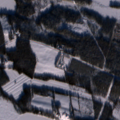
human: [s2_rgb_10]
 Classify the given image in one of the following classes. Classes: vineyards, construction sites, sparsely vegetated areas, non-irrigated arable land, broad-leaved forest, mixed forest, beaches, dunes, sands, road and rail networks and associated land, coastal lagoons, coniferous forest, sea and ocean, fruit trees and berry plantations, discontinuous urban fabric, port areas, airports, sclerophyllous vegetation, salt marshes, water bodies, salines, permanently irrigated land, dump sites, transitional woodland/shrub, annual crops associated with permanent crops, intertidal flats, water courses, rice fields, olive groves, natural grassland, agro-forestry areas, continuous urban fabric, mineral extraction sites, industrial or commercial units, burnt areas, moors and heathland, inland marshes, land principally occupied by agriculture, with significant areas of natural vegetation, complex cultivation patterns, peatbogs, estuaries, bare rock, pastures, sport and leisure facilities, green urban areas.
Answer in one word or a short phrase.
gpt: land principally occupied by agriculture, with significant areas of natural vegetation, coniferous forest, peatbogs, water bodies